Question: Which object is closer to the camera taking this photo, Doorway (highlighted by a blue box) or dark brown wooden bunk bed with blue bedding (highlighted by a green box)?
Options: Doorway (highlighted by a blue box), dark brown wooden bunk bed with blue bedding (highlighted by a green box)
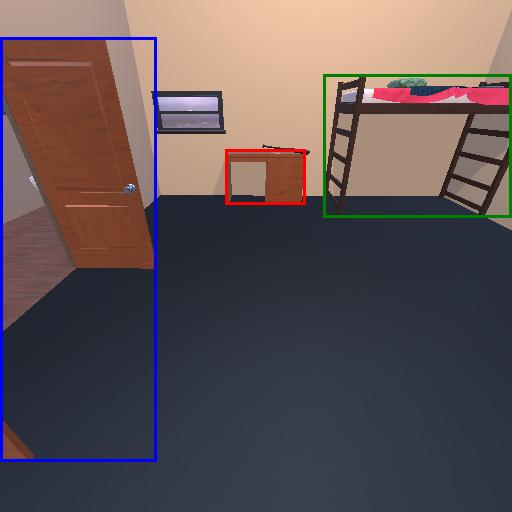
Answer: Doorway (highlighted by a blue box)